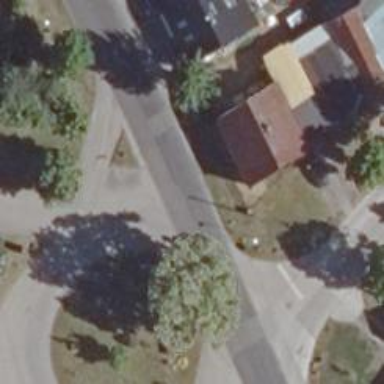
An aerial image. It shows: Secondary road with asphalt surface.